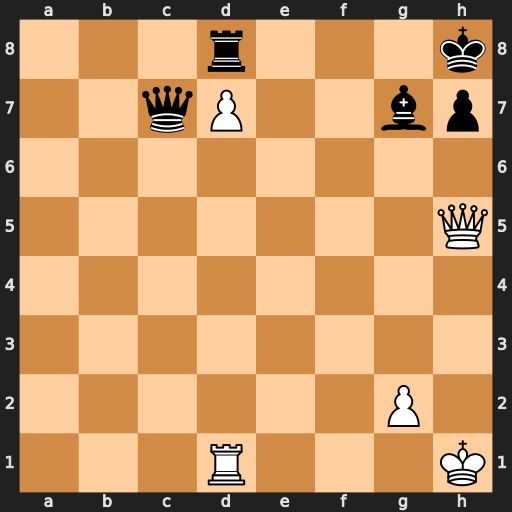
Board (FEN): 3r3k/2qP2bp/8/7Q/8/8/6P1/3R3K
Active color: w
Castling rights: -
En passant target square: -
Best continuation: Qe8+ Bf8 Rf1 Qc5 Qxd8 Qh5+ Kg1